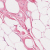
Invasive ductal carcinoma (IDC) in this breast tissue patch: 0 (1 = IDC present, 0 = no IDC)